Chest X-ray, PA view. Patient: 55 years old, sex M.
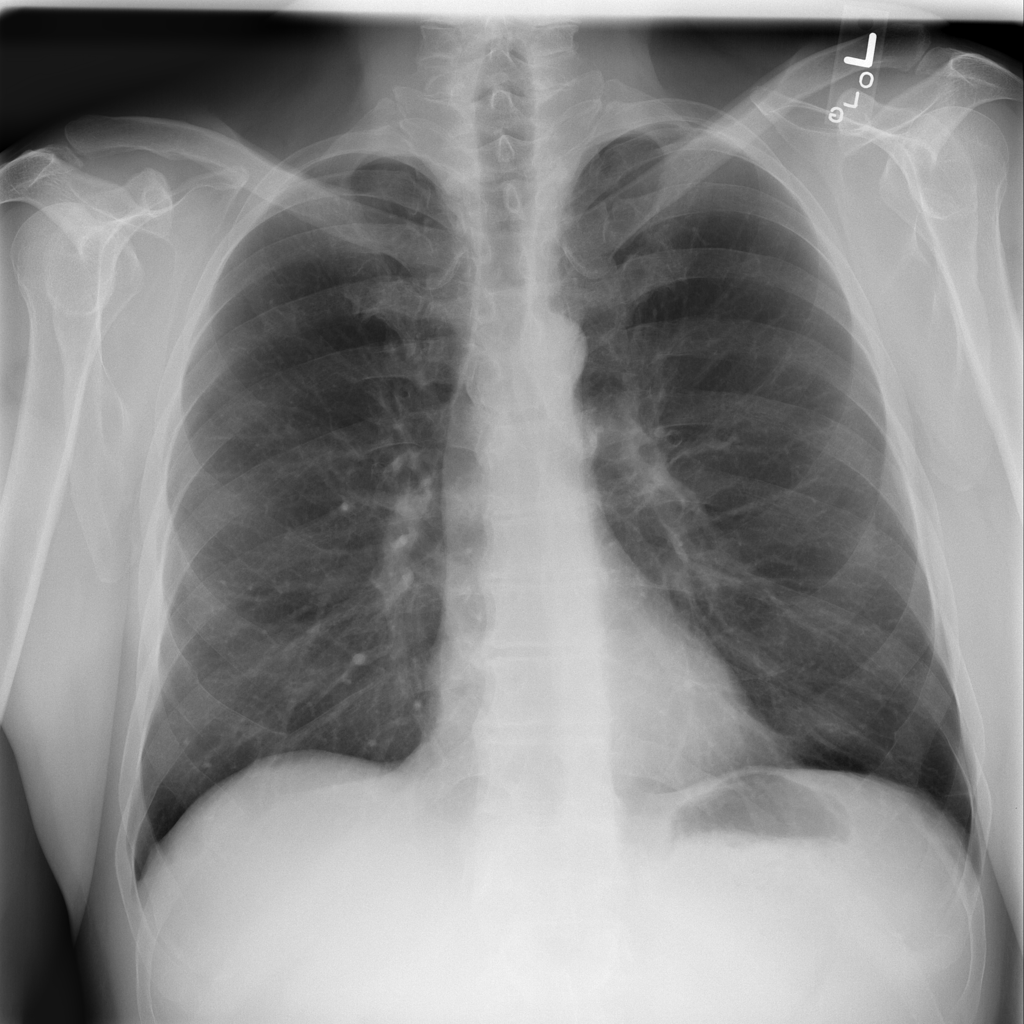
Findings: No Finding